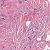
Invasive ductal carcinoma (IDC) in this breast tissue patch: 1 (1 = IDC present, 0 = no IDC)